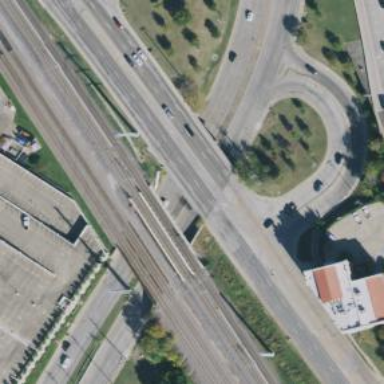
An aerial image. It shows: Primary highway bridge with separate sidewalks.